Question: I would like to create a webpage which contains images like this :

What is the best way to position each '<div>' in my page ? Use column ? Or a 'position:fixed' ?
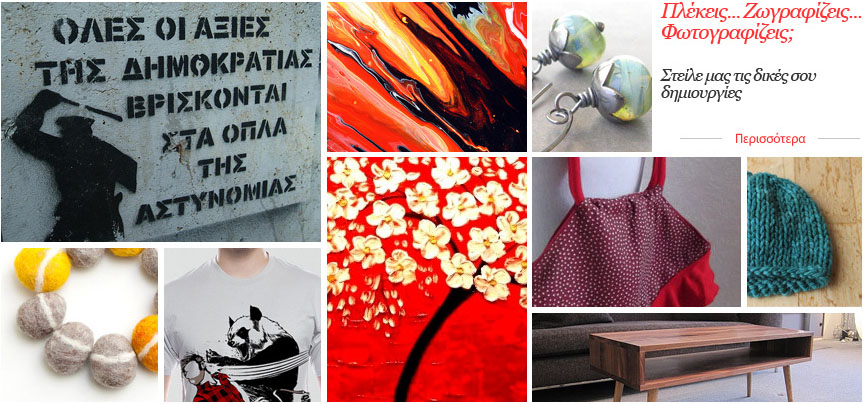
Answer: If it's static and you do not care about reponsivness you can use a div with relative position, and inside each picture with a div with absolute position, placing then wherever you want.
Now if you do care about responsivness you can use a plugin-in such as:
- <URL>